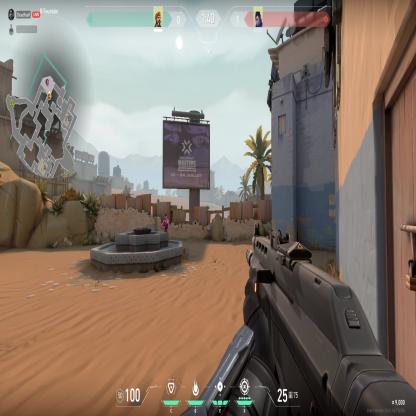
Label: enemy